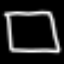
Label: square